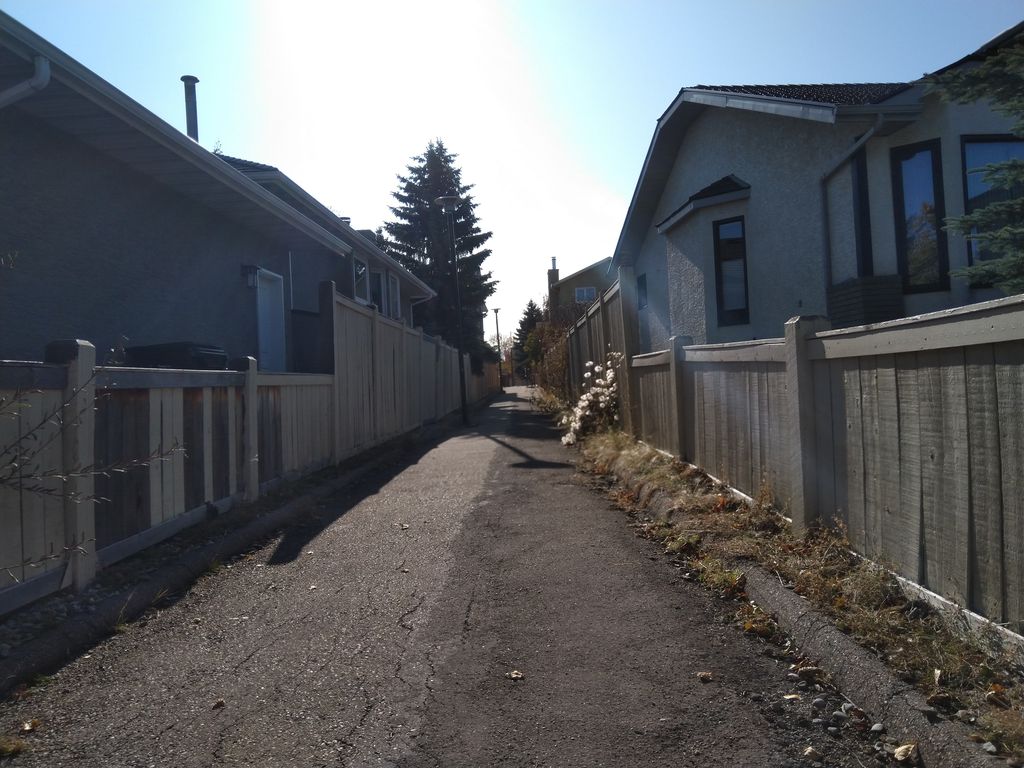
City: calgary